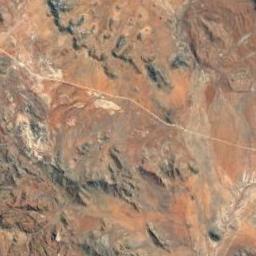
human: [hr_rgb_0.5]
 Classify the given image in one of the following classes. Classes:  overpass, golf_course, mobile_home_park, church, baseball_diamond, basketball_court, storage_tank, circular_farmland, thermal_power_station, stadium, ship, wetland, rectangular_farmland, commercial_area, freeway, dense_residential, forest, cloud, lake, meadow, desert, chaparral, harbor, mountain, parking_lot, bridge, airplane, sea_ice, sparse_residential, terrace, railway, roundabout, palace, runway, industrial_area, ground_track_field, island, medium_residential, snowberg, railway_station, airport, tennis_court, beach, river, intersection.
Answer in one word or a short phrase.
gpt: mountain